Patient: sex F, age 58
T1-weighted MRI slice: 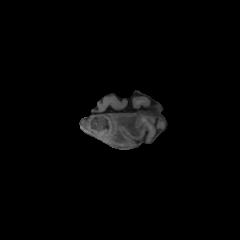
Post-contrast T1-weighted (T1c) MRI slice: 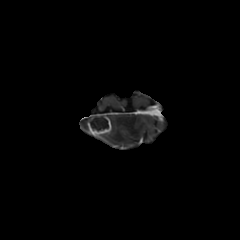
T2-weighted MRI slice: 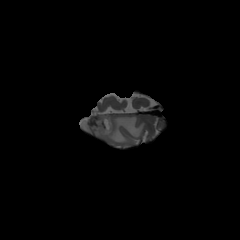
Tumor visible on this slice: yes
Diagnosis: Glioblastoma, IDH-wildtype
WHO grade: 4